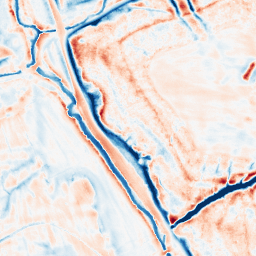
Category: edge_preserving
Decomposition family: bilateral
Decomposition parameters: d: 21
sigma_color: 50
sigma_space: 150
Upsampling method: bicubic
Upsampling parameters: scale: 2
Upsampling scale: 2